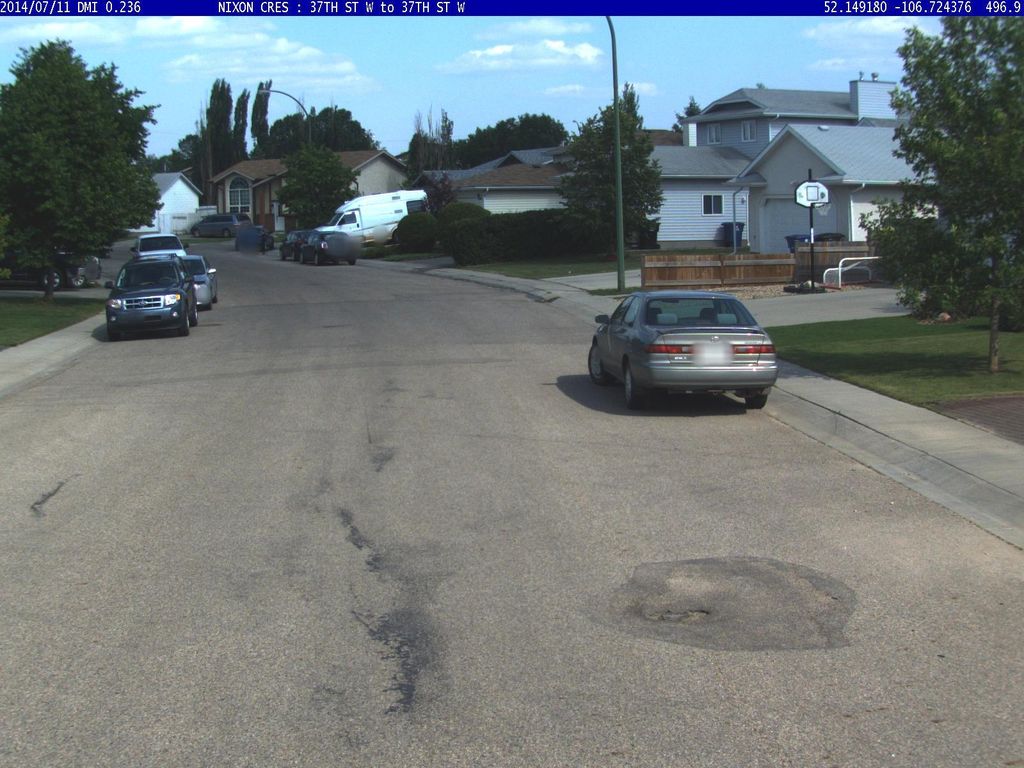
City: saskatoon